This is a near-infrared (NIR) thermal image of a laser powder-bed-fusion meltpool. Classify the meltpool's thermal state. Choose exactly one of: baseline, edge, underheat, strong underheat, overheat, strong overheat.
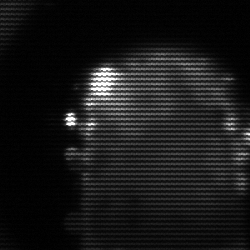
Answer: baseline